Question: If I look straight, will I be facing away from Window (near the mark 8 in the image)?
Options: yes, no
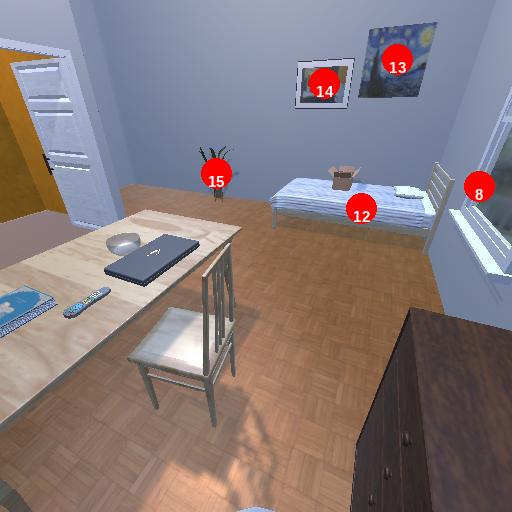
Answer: yes